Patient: sex F, age 76
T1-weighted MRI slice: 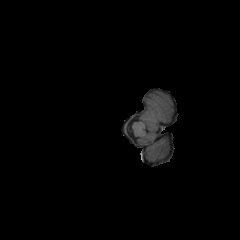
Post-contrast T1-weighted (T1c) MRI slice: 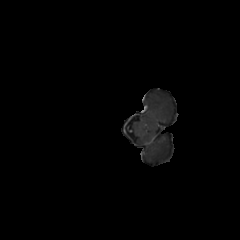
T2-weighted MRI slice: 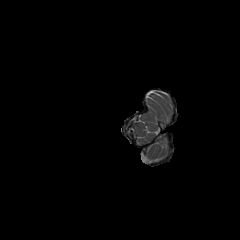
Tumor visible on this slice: no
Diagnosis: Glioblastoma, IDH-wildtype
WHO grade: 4